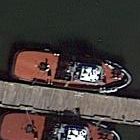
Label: civil